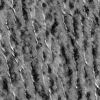
Atmospheric dust classification: not_dusty